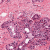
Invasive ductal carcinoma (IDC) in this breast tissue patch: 0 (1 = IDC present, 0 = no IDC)